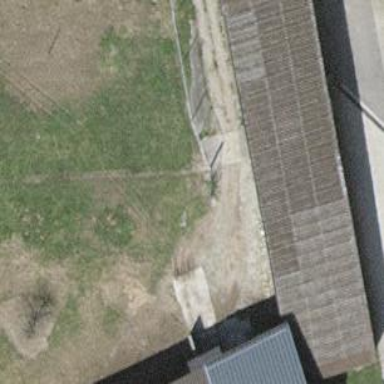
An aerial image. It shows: Fence is in the image.